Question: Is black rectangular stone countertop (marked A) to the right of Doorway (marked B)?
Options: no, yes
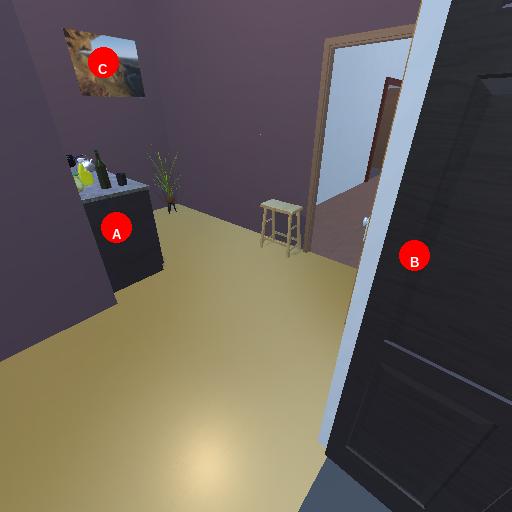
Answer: no